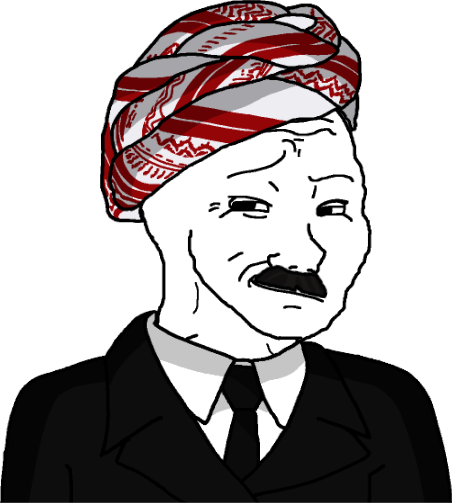
Label: 5_Doomer